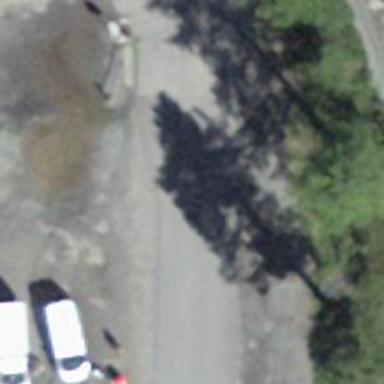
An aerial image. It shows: Parking aisle with fine gravel surface.